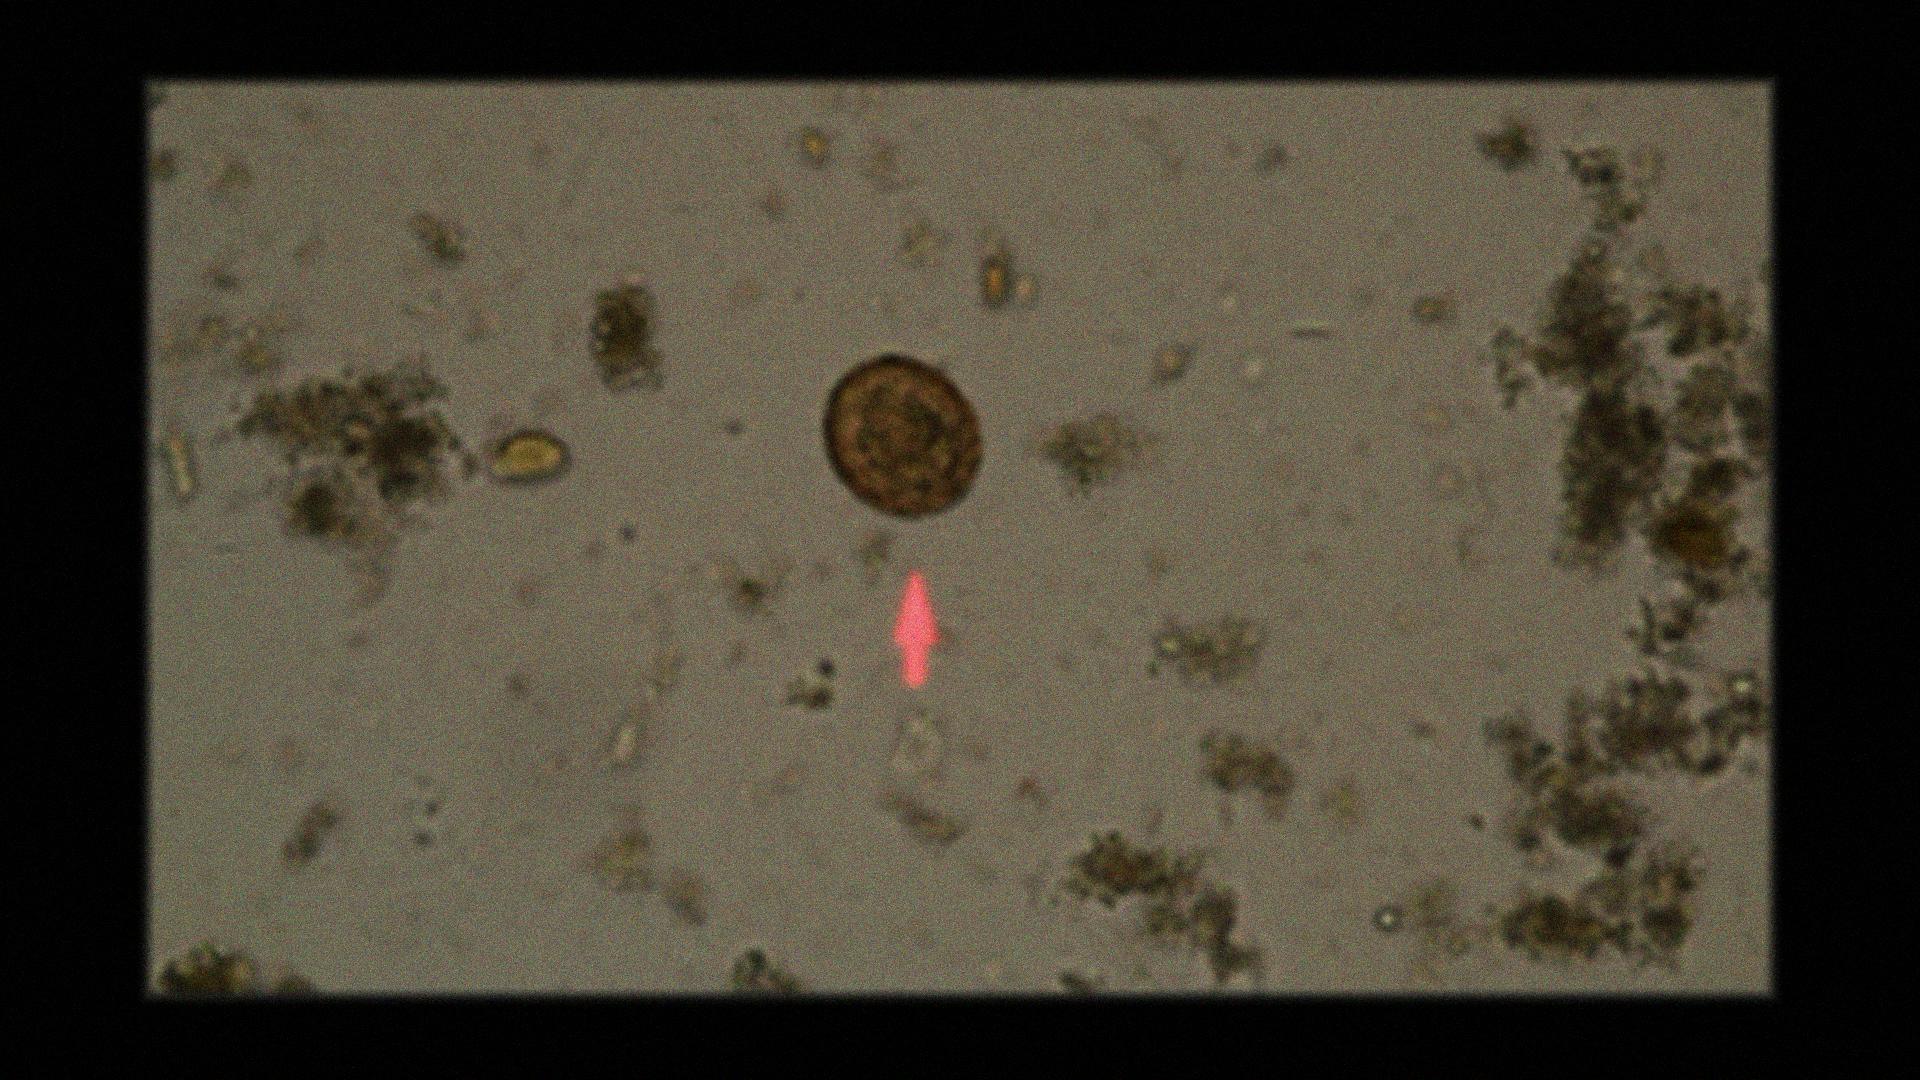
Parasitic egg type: Ascaris lumbricoides